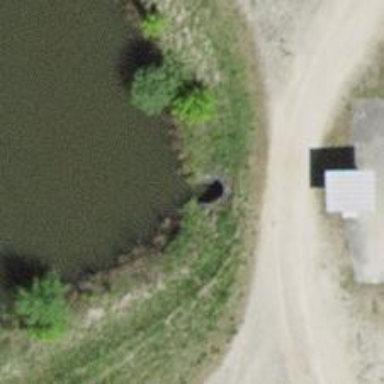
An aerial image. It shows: Culvert tunnel.